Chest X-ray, PA view. Patient: 34 years old, sex F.
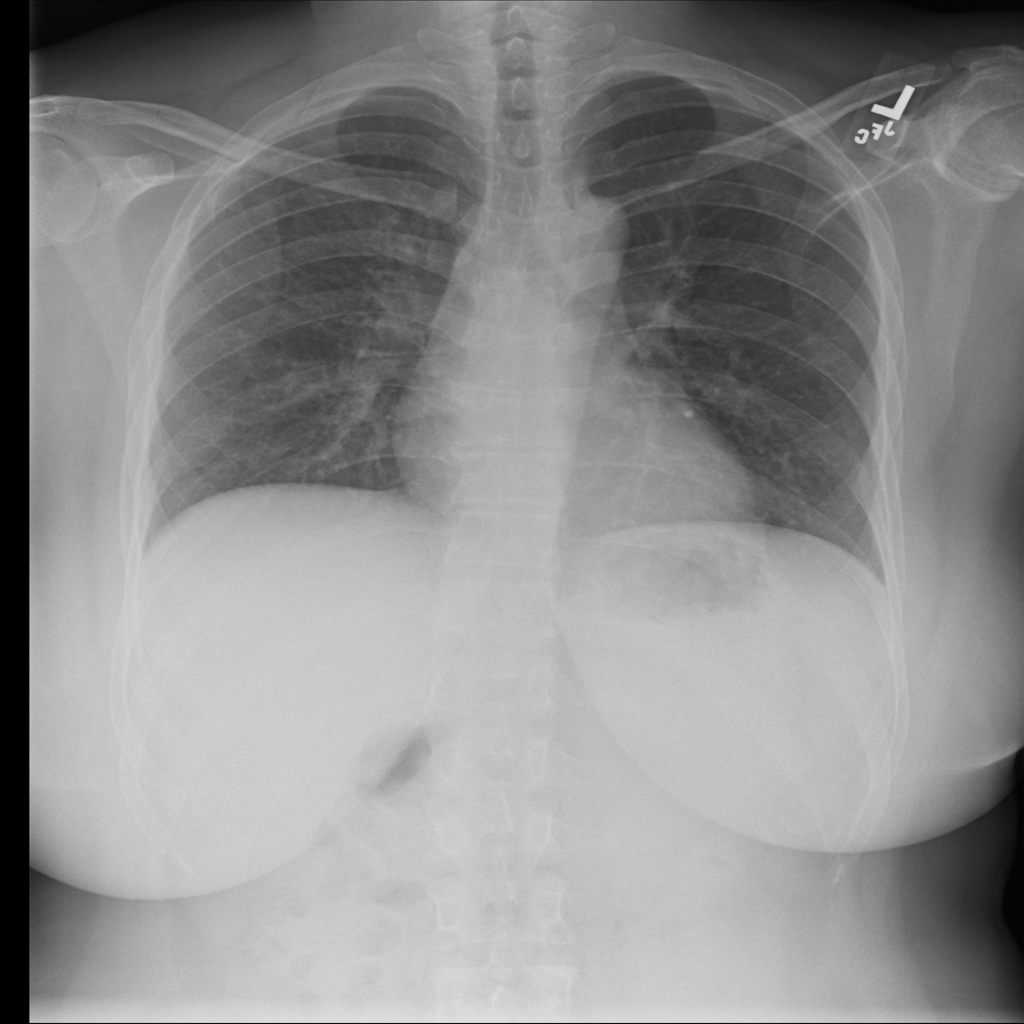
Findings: No Finding